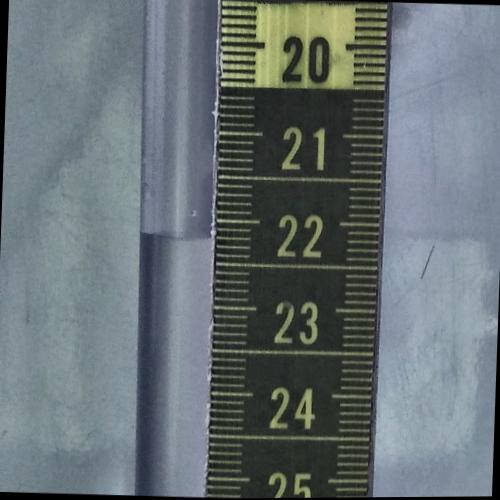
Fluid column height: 22.2 cm